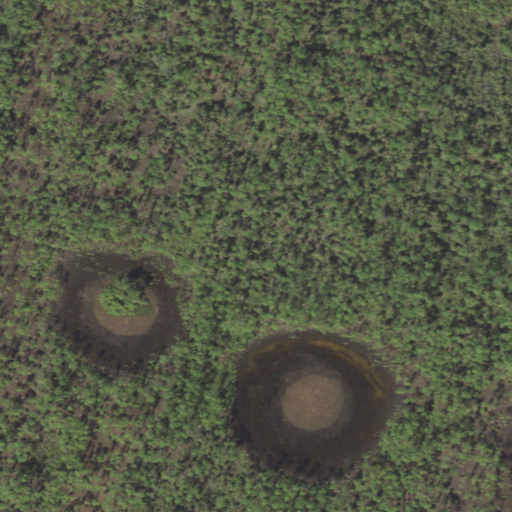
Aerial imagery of island in Florida named Grasshopper Island containing evergreen forest, woody wetlands, herbaceous wetlands, open water, mixed forest, and deciduous forest